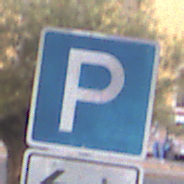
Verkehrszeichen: Parken
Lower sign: RichtungsangabeDurchPfeile1
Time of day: SunriseSunset
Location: Outdoor (Urban)
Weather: Clear
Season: NotSpecified
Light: Natural